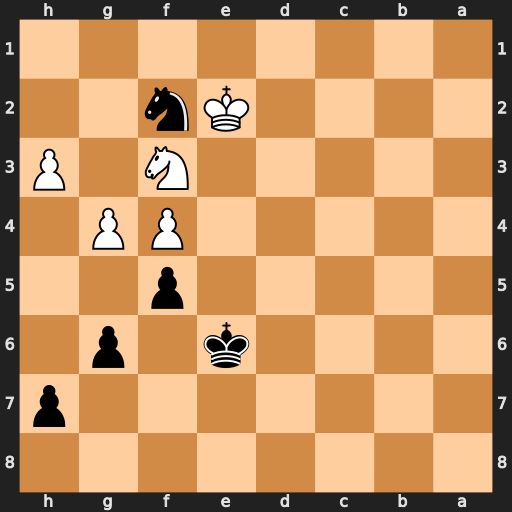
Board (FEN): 8/7p/4k1p1/5p2/5PP1/5N1P/4Kn2/8
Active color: b
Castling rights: -
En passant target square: -
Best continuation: Nxh3 Nd4+ Kd5 Ke3 fxg4